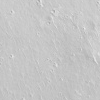
Atmospheric dust classification: not_dusty